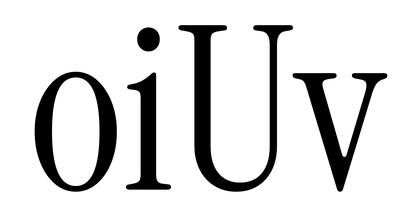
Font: InstrumentSerif-Regular